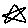
Label: star